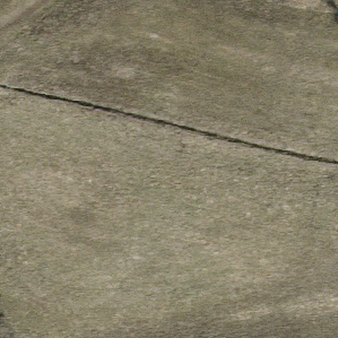
Label: other